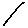
Label: line